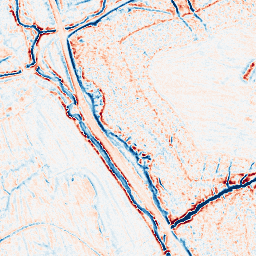
Category: edge_preserving
Decomposition family: bilateral
Decomposition parameters: d: 9
sigma_color: 50
sigma_space: 25
Upsampling method: regularized
Upsampling parameters: scale: 4
lambda_reg: 0.001
Upsampling scale: 4